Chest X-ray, AP view. Patient: 57 years old, sex M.
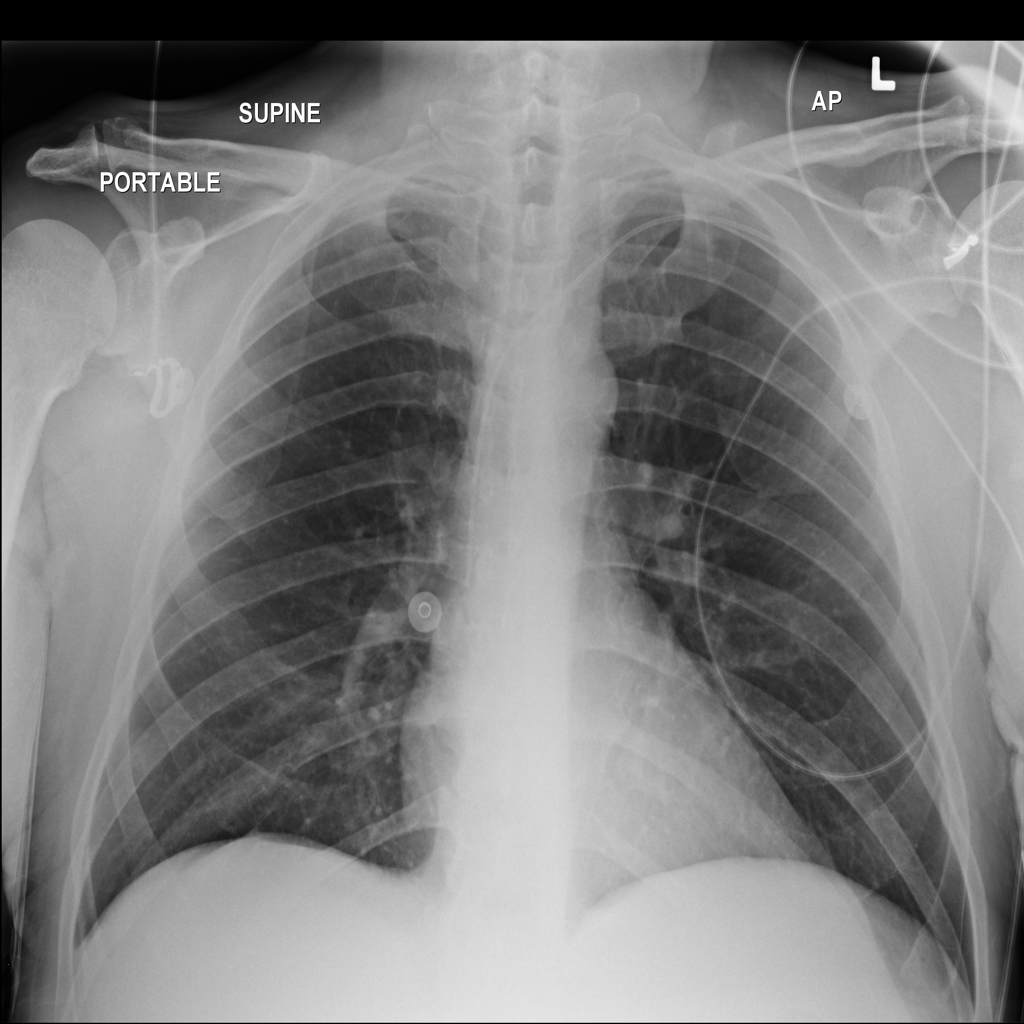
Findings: No Finding